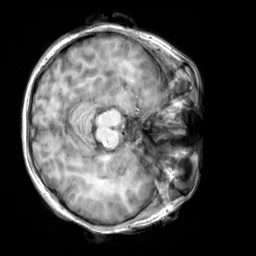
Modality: T1w
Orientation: axial
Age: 24
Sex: female
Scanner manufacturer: siemens
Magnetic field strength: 3 T
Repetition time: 2.3 s
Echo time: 0.00303 s